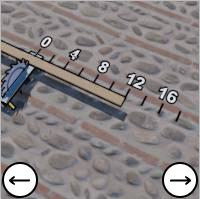
Task: length
Answer: 12
First scale value: 4.0